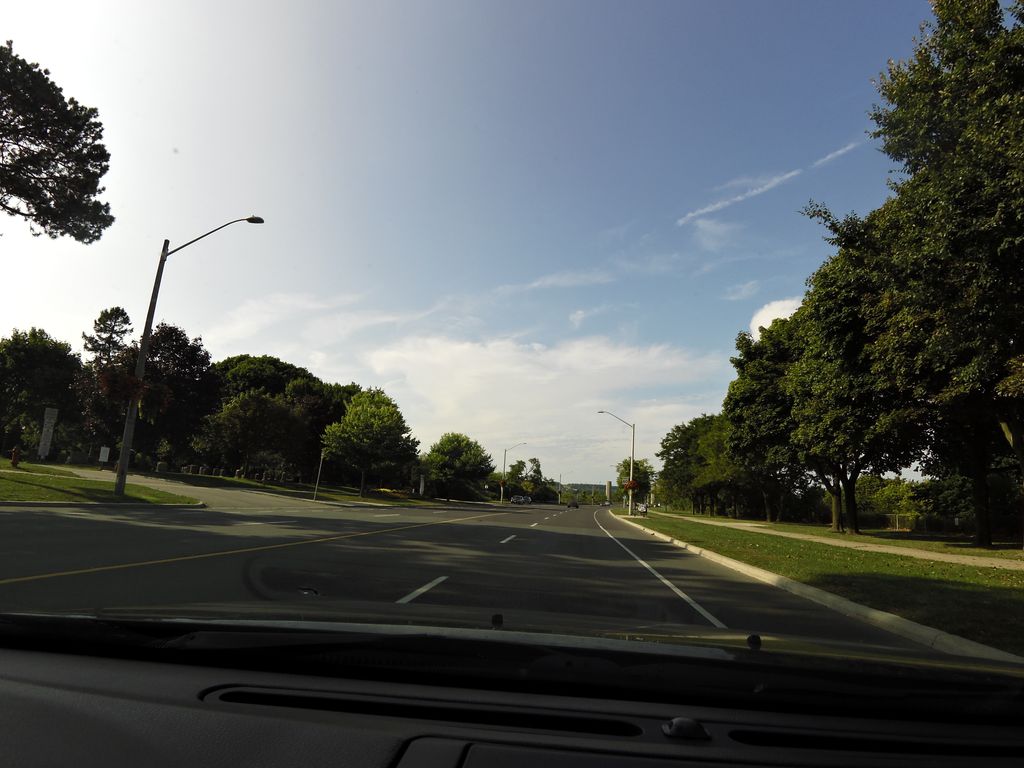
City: hamilton